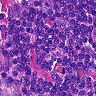
Metastatic tissue present: no